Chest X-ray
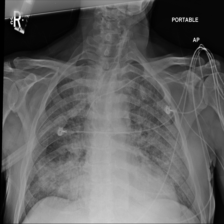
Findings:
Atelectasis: negative
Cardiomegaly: negative
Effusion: negative
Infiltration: positive
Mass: negative
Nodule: negative
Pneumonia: negative
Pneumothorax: negative
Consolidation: positive
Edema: positive
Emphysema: negative
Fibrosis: negative
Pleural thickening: negative
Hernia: negative